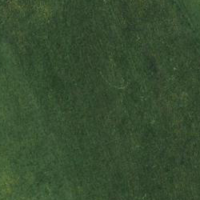
EUNIS habitat code: 24
Species observed at this site:
Silene dioica